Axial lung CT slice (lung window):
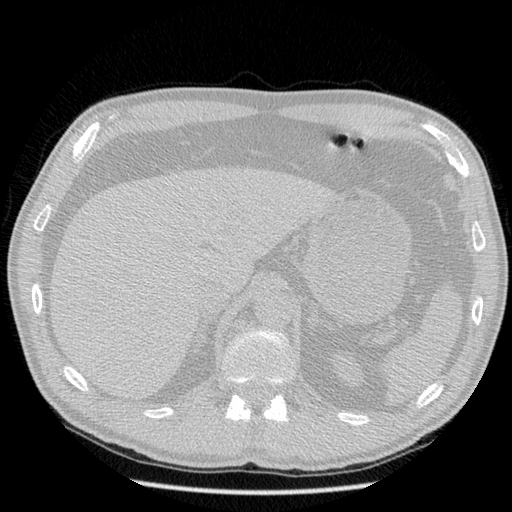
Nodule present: no